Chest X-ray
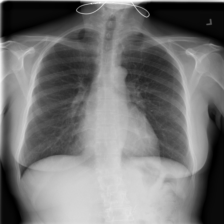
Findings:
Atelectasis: negative
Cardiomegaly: negative
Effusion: negative
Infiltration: positive
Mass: negative
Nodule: negative
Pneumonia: negative
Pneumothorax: negative
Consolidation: negative
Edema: negative
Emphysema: negative
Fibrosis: negative
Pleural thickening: negative
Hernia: negative